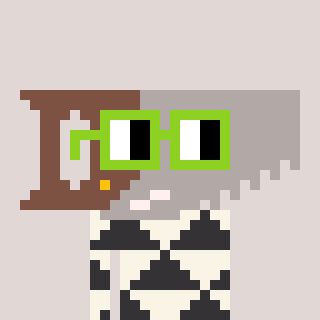
a pixel art character with square light green glasses, a saw-shaped head and a grayscale-colored body on a warm background